Question: I have an JSON array (object), and I want to navigate throuhgt it and get it's values. But I'm getting :"Uncaught TypeError: Cannot read property 'code' of undefined".
This is the array:
'''
{
"producto": [
[
{
"id": "1087",
"code": "119025",
"code2": "9025",
"name": "S22.ARABE MEDITERRANEO SANDWICH "
}
]
],
"componentes": [
[
{
"id": "1759",
"code": "31037025",
"code2": "31750",
"name": "TOMATE SECO X KL",
"quantity": "0.025",
"costo": "0.00000000000000000000"
}
],
[
{
"id": "1691",
"code": "31032006",
"code2": "7792070010548",
"name": "31201.ACEITUNAS VERDES EN RODAJASX KL",
"quantity": "0.030",
"costo": "0.00000000000000000000"
}
],
[
{
"id": "1724",
"code": "31042028",
"code2": "33211",
"name": "LECHUGA X KILO",
"quantity": "0.010",
"costo": "0.00000000000000000000"
}
],
[
{
"id": "1741",
"code": "31062014",
"code2": "34210",
"name": "QUESO MOZZARELLA X KL",
"quantity": "0.075",
"costo": "0.00000000000000000000"
}
],
[
{
"id": "435",
"code": "111095",
"code2": "1095",
"name": "PAN ARABE BLANCO X KILO",
"quantity": "0.160",
"costo": "<PHONE>0000000"
}
],
[
{
"id": "1742",
"code": "31062004",
"code2": "34208",
"name": "QUESO POLENGY X KL",
"quantity": "0.050",
"costo": "0.00000000000000000000"
}
],
[
{
"id": "1719",
"code": "31016006",
"code2": "32602",
"name": "JAMONADA X KL",
"quantity": "0.050",
"costo": "0.00000000000000000000"
}
],
[
{
"id": "1694",
"code": "31042005",
"code2": "33203",
"name": "ALBAHACA X KL",
"quantity": "0.005",
"costo": "0.00000000000000000000"
}
]
]
}
'''
I have an html view, and I want to show the values of the array in a table. I'm doing it like this:
'''
var html = '';
html += '<h2>';
html += 'Costo de Produccion';
html += '</h2>';
html += '<table id="items" cellpadding="0" cellspacing="0" style="width:500px;">'
html += '<tr>';
html += '<th>Codigo</th>';
html += '<th>Codigo Secundario</th>';
html += '<th>Producto</th>';
html += '<th>Cantidad</th>';
html += '<th>Costo</th>';
html += '</tr>';
html += '<tr>';
html += '<td class="code">';
html += '<input type="hidden" value="" class="id">';
html += producto['producto']['code'];
html += '&nbsp;';
html += '</td>';
html += '<td class="code2">';
html += producto['producto']['code2'];
html += '&nbsp;';
html += '</td>';
html += '<td class="name">';
html += producto['producto']['name'];
html += '&nbsp;';
html += '</td>';
html += '<td class="quantity">';
html += cantidad;
html += '&nbsp;';
html += '</td>';
html += '</tr>';
html += '</table>';
html += '<h2 style="padding-top: 50px;">';
html += 'Materia Prima Necesaria';
html += '</h2>';
html += '<table id="items" cellpadding="0" cellspacing="0" style="width:500px;">'
html += '<tr>';
html += '<th>Codigo</th>';
html += '<th>Codigo Secundario</th>';
html += '<th>Componente</th>';
html += '<th>Cantidad</th>';
html += '<th>Costo</th>';
html += '</tr>';
for (var i = 0; i < producto['componentes'].length; i++)
{
html += '<tr>';
html += '<td class="code">';
html += '<input type="hidden" value="" class="id">';
html += producto[i]['code'];
html += '&nbsp;';
html += '</td>';
html += '<td class="code2">';
html += producto[i]['code2'];
html += '&nbsp;';
html += '</td>';
html += '<td class="name">';
html += producto[i]['name'];
html += '&nbsp;';
html += '</td>';
html += '<td class="quantity">';
html += cantidad * producto[i]['quantity'];
html += '&nbsp;';
html += '</td>';
// html += '<td class="cost">';
// html += cost;
// html += '&nbsp;';
// html += '</td>';
html += '</tr>';
html += '</table>';
};
'''
This is the error that show the debugger:

Please help. Thanks
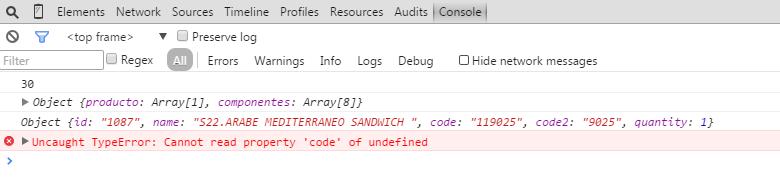
Answer: '''
"producto": [
[
{
"id": "1087",
"code": "119025",
"code2": "9025",
"name": "S22.ARABE MEDITERRANEO SANDWICH "
}
]
],
'''
'producto' is an array with one array with one item. Should be 'producto['producto'][0][0]['name']'.